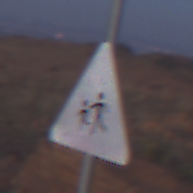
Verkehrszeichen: KinderRechts
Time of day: SunriseSunset
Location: Outdoor (Nature)
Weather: Clear
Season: NotSpecified
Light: Natural